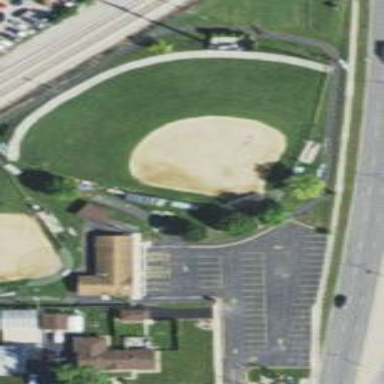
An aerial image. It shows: Baseball pitch for leisure and sports activities.